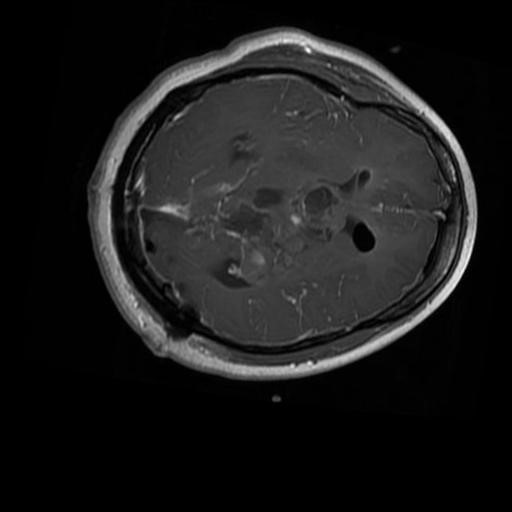
Label: brain_glioma